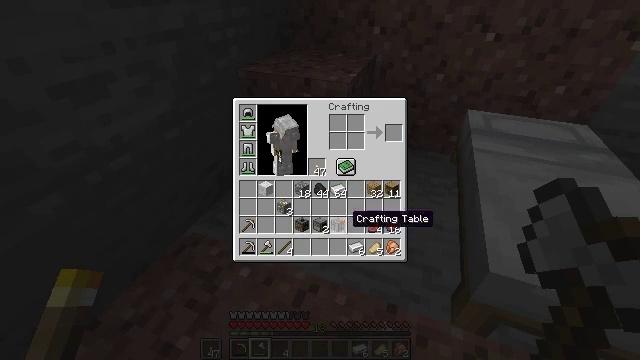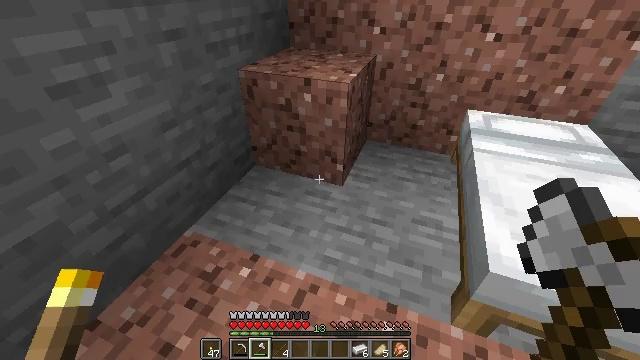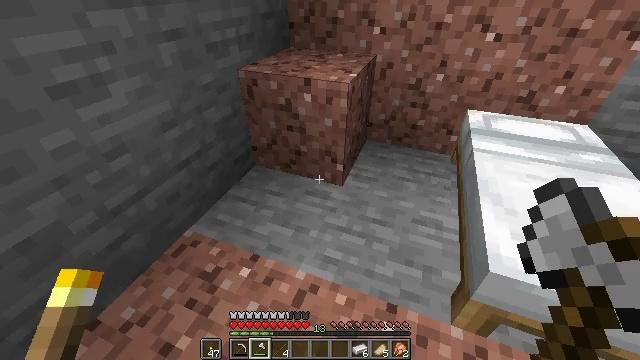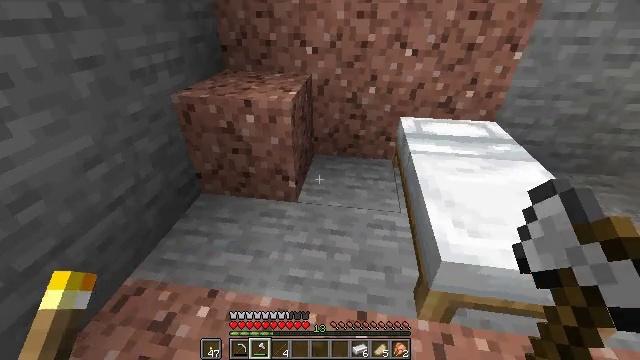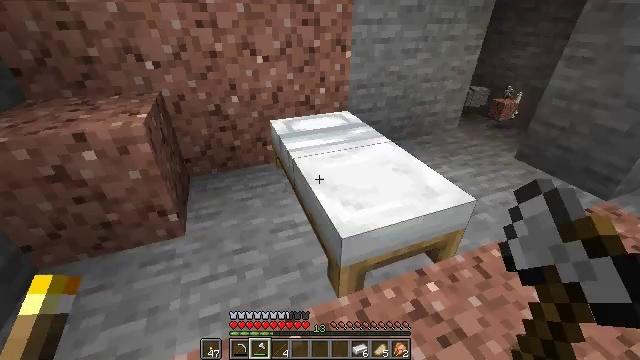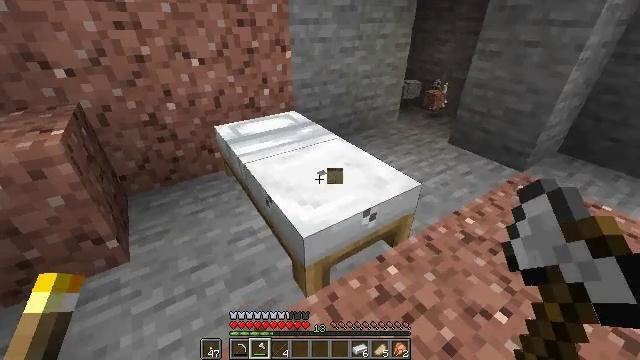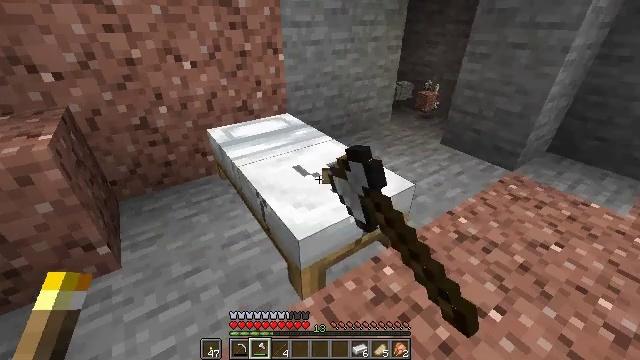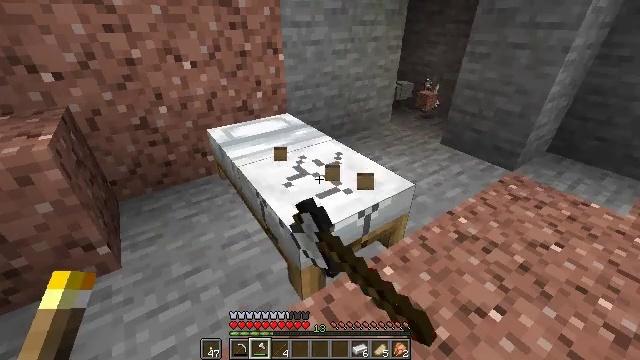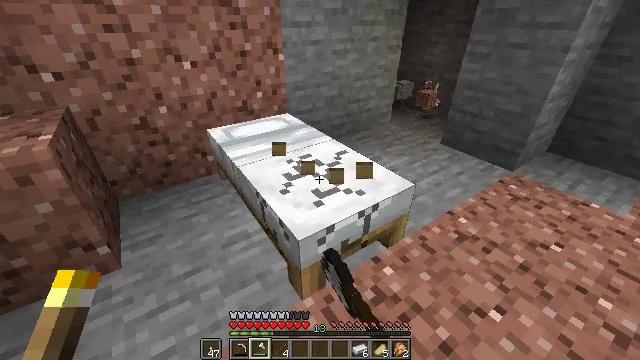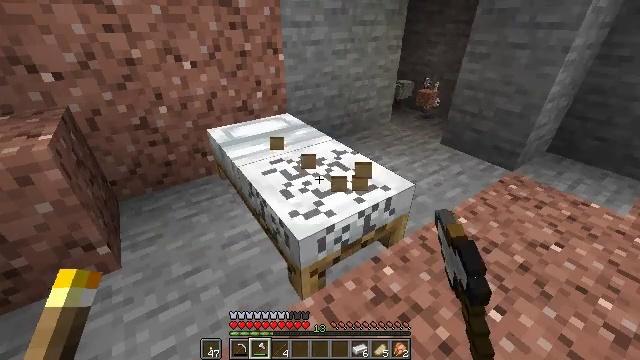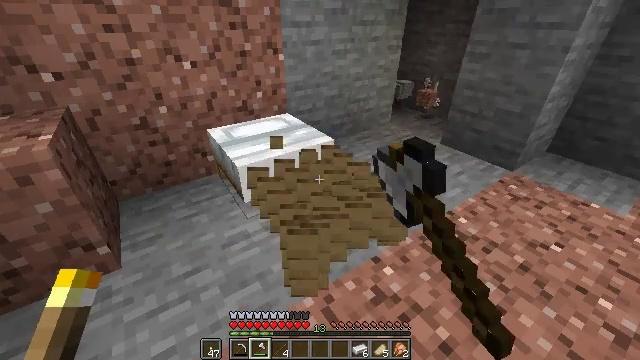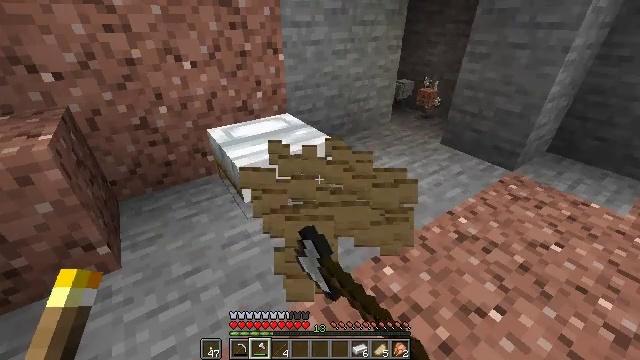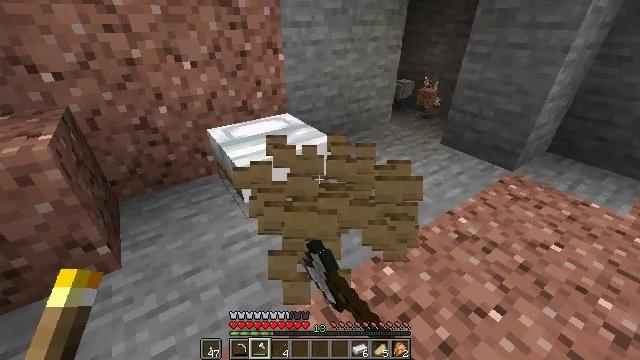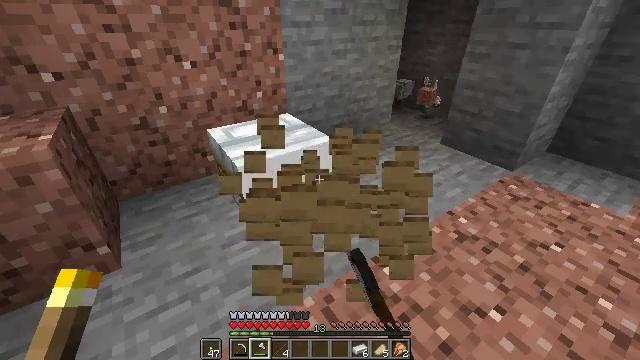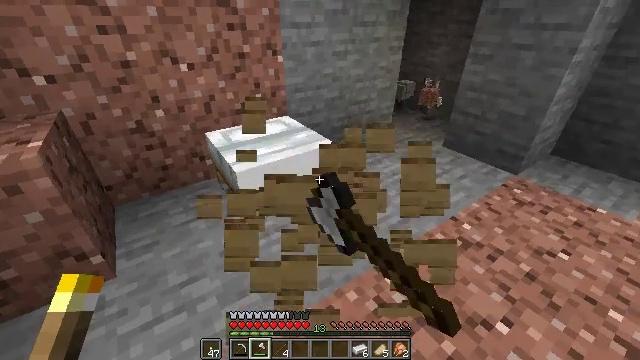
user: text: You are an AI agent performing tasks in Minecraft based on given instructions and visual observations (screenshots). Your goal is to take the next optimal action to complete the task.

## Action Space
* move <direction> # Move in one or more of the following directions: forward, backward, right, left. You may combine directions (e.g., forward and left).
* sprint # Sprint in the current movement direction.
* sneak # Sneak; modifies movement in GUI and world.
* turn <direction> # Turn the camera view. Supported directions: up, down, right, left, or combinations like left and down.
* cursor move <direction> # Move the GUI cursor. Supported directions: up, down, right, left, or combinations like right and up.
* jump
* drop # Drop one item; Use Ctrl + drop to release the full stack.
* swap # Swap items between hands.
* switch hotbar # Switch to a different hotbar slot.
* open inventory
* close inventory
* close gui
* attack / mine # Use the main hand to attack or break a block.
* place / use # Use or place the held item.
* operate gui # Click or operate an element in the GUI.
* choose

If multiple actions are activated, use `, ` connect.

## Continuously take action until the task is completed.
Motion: motion action
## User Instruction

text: Attack the white bed to collect it.
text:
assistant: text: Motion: no_op
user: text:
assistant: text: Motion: no_op
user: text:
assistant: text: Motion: turn right and up
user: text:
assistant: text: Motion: turn right and up
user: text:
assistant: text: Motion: turn right, attack / mine
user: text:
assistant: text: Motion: turn right, attack / mine
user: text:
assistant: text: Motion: attack / mine
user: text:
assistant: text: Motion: attack / mine
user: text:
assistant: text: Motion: attack / mine
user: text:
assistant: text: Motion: attack / mine
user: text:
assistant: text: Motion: attack / mine
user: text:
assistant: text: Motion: attack / mine
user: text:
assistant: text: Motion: attack / mine
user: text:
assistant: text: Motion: move forward, attack / mine
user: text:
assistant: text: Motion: attack / mine